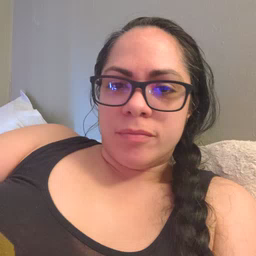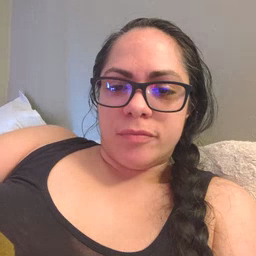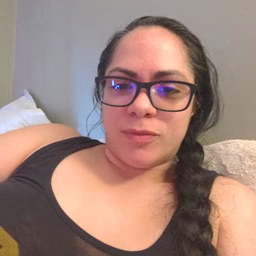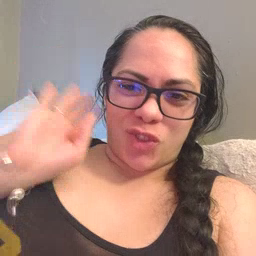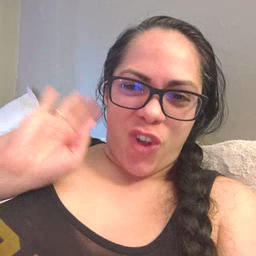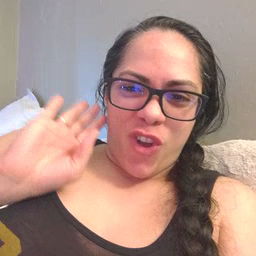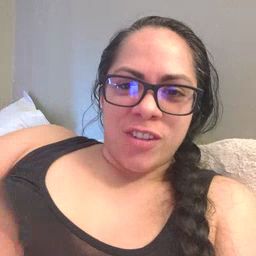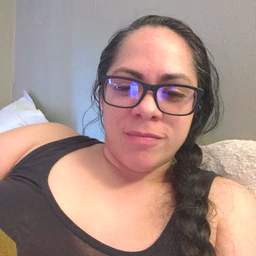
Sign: dog